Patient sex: F
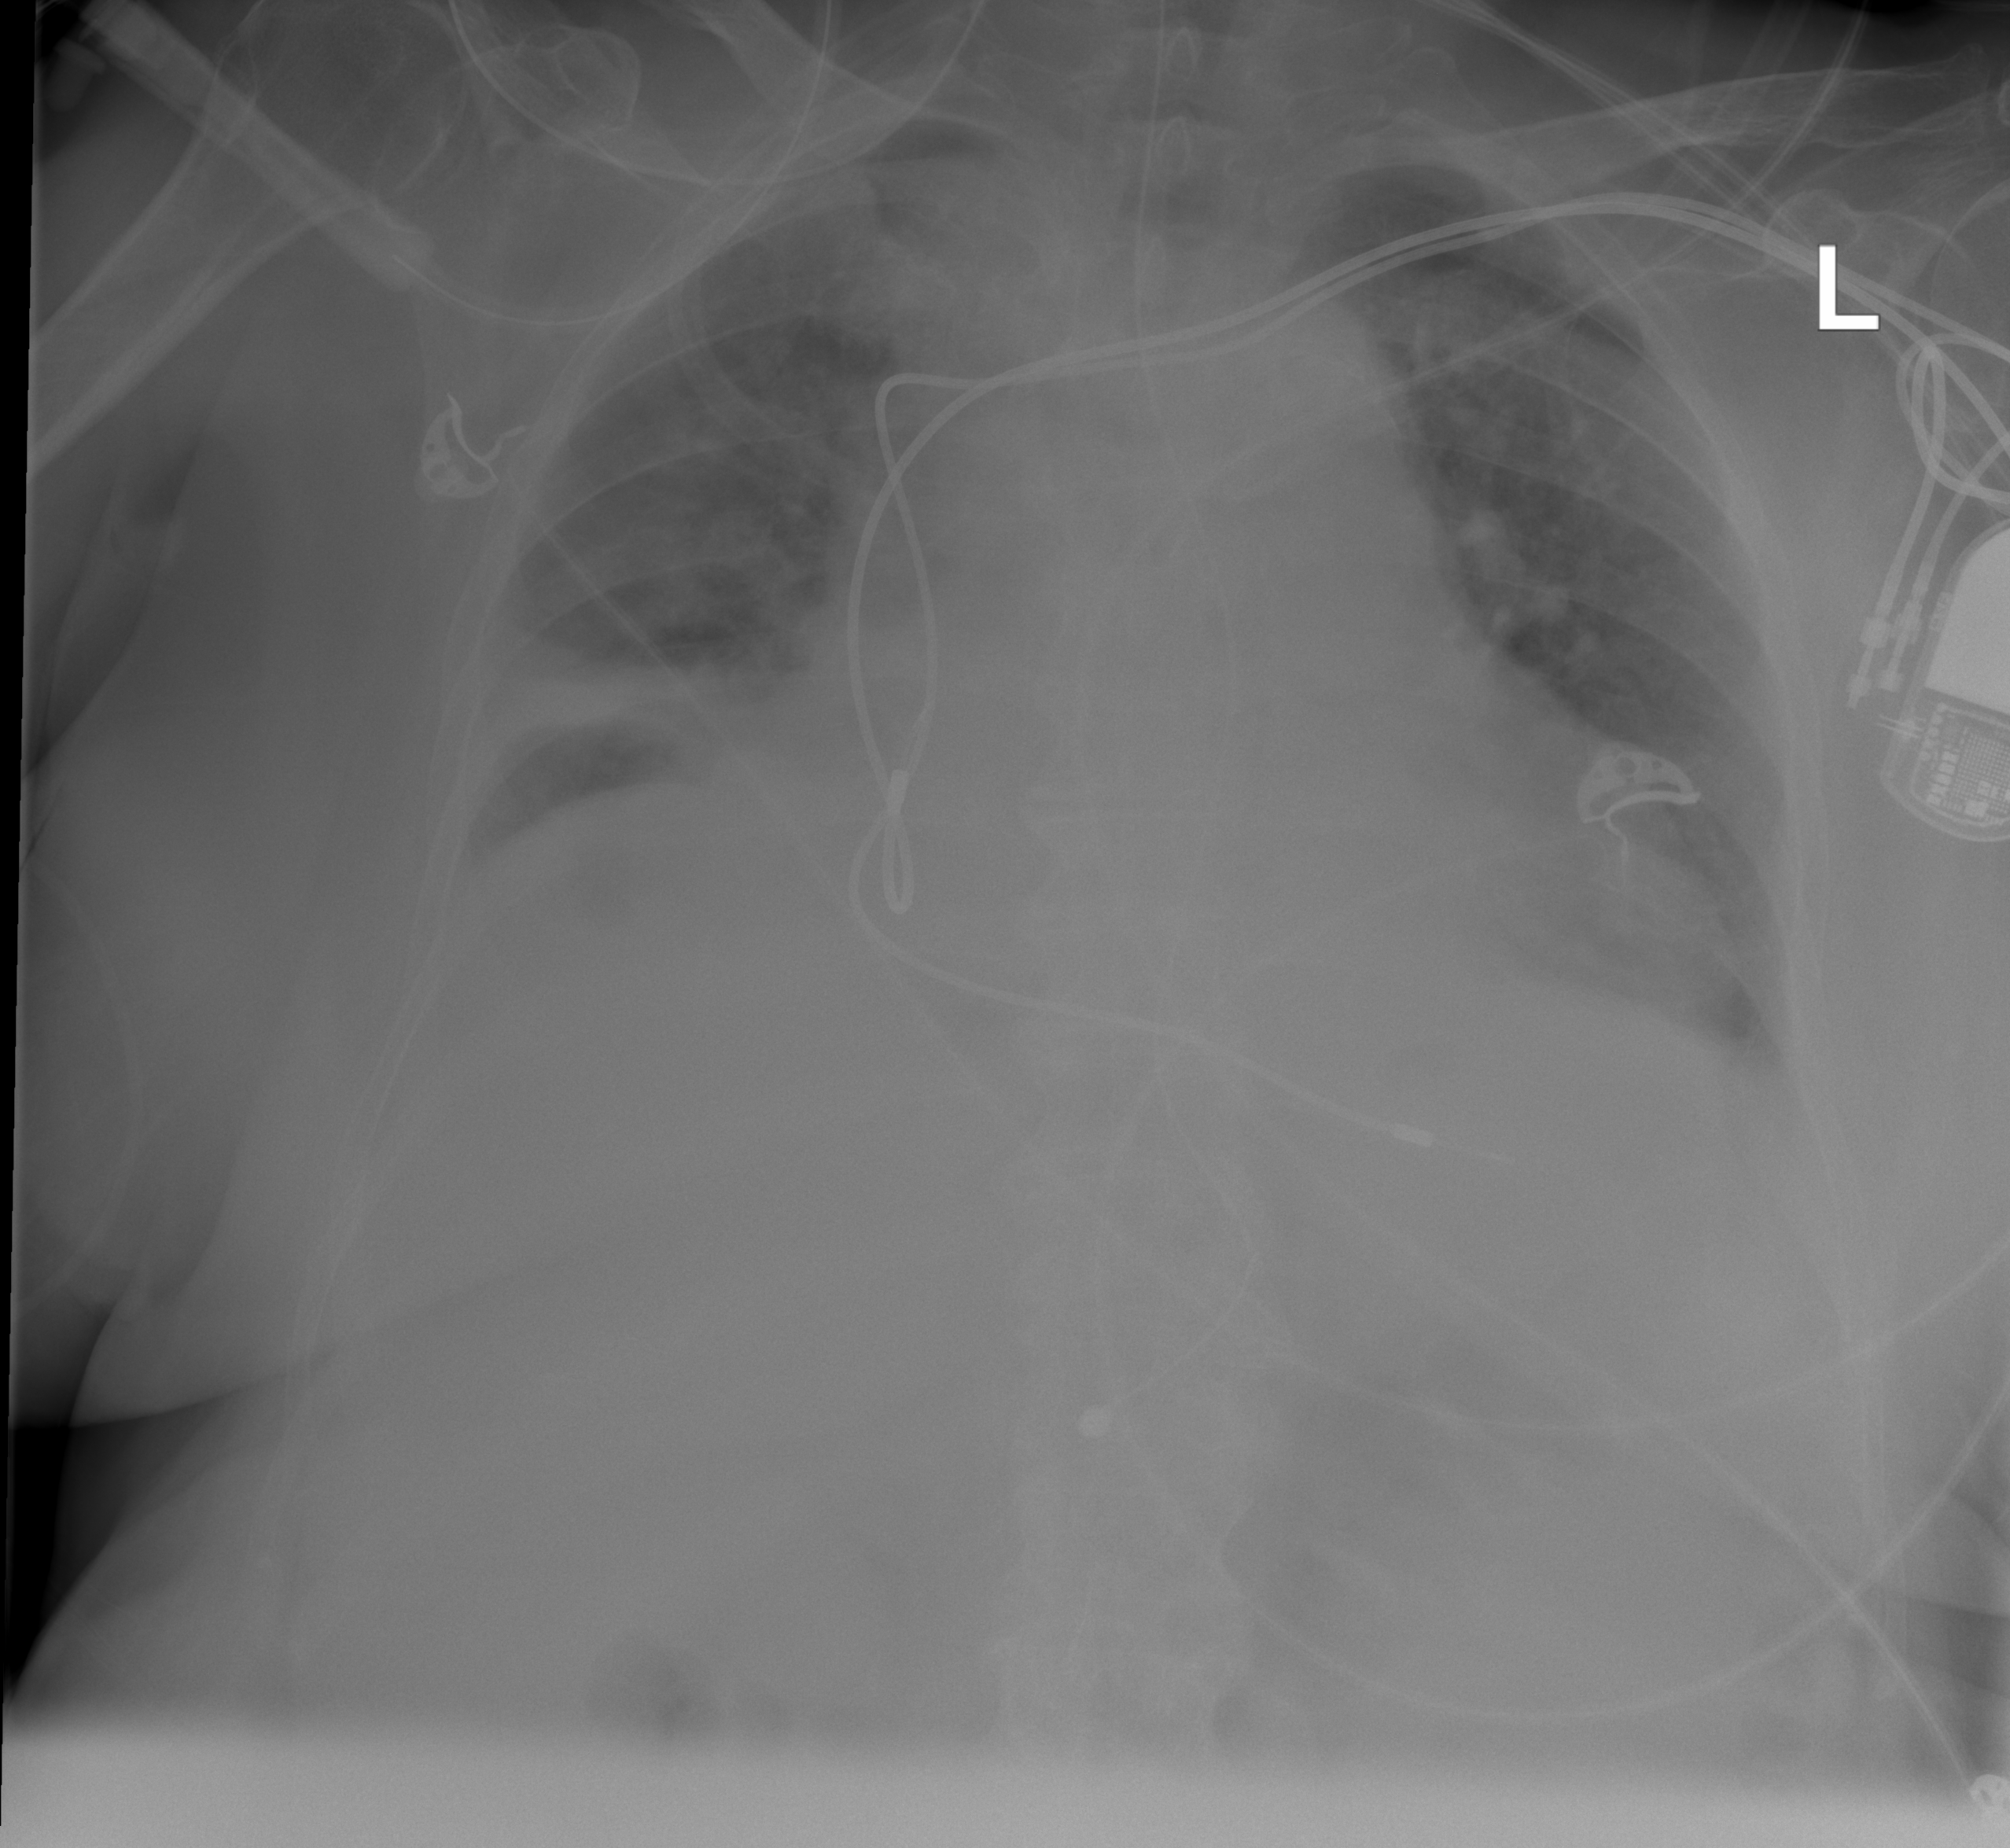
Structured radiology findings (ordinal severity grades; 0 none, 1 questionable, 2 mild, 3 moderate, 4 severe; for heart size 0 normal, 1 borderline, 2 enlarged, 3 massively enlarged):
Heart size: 3
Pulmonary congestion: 2
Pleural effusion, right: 0
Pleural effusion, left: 2
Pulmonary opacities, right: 0
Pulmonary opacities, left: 0
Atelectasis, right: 3
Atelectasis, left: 2